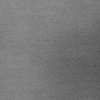
Atmospheric dust classification: dusty